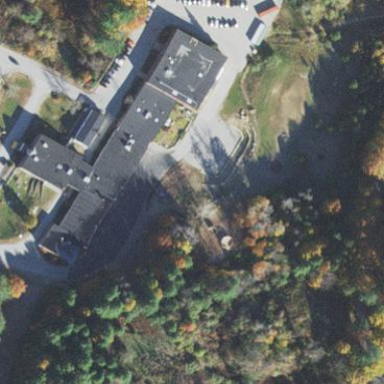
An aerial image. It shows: School.